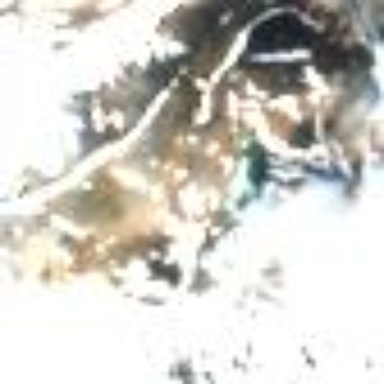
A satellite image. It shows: Stunning view of glacier.